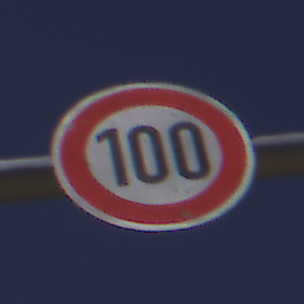
Verkehrszeichen: Geschwindigkeit100
Umgebung: Outdoor, Nature
Tageszeit: Midday
Wetter: Clear
Licht: Natural
Jahreszeit: NotSpecified
Kontrast: HighContrast